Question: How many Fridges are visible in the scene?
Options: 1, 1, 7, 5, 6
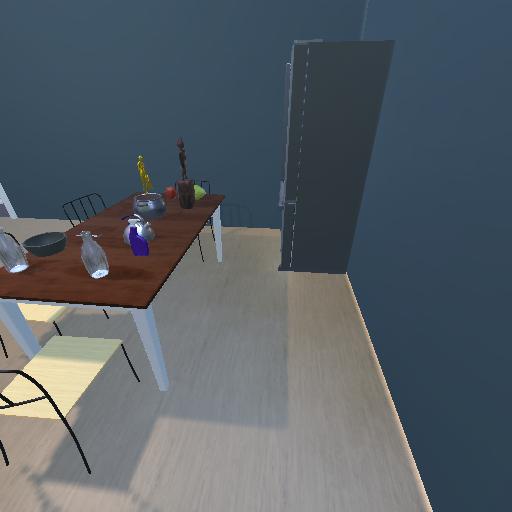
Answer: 1